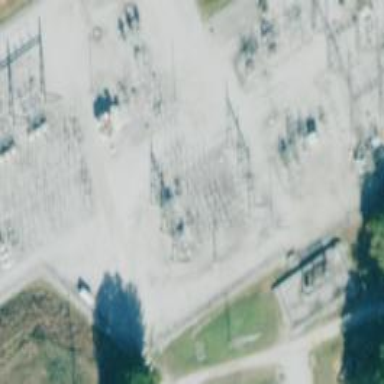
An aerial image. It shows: Switch for power supply.